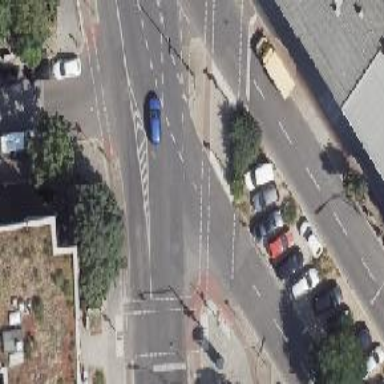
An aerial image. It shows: Crossing with traffic signals.